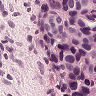
Metastatic tissue present: yes